Question: I am running Xcode 4.3.3 on the new Macbook Retina and out of the blues Xcode started freezing right after launching. I was in the middle of working on two projects so when Xcode starts up it immediately launches the two projects I was working on. The first one loads sometimes but the second one always freezes. Because the project launches right away I cannot access any of Xcode's features. I can't even figure out how to stop the project from launching on start up. Here is what I have done thus far:
1. Rebooted comp - still launches projects and freezes
2. Deleted everything in cache ~/Library/Developer/Xcode/DerivedData - still launches projects and freezes
3. Uninstalled Xcode (hold click in Launchpad, click the (x)). Reinstalled Xcode. - Still launches the projects and freezes
4. Moved my projects from original folder - Still launches the projects and freezes
5. Created a new iOS user2 and launched Xcode - does NOT launch projects OR freeze yay!
6. In user1 copied freezing project to external, logged in as user2, launched project - Does NOT freeze! But now I need to transfer my Xcode profile and certificates to the new user.
So what the heck is going on? I would prefer to use User1 and would like to actually solve the problem so that I don't need to make a new user if it happens again. (User n+1, indefinitely is not an attractive option).

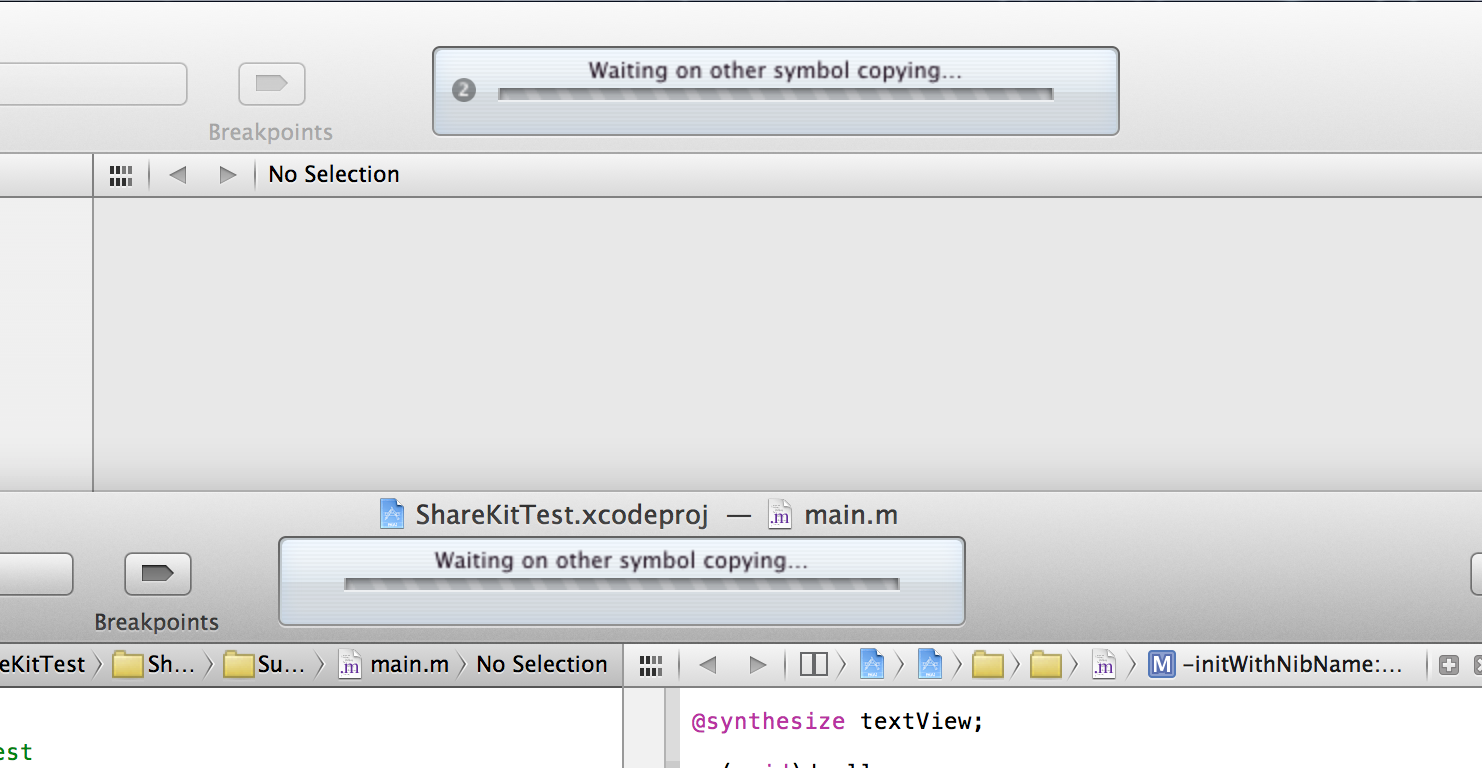
Answer: Check out this: (quoted from <URL>
> Restore sanity by not restoringThanks to Lion's Restore feature, all the windows you left open in a
given application remain open when you relaunch it. That's awesomely
helpful in a Web browser or a text editor. In certain apps,
however--particularly those where you rarely need to revisit the same
documents--the feature is more of an annoyance. Window resuming is
actually configured on an app-by-app basis. Here are the Terminal
commands to disable Resume in Preview and QuickTime Player X:'''
defaults write com.apple.Preview NSQuitAlwaysKeepsWindows -bool false
defaults write com.apple.QuickTimePlayerX NSQuitAlwaysKeepsWindows -bool false
'''
Quit the apps before you try the commands. Again, swap "true" for
"false" to reverse your change.
You may be able to do something similar for Xcode.
Otherwise, you can quit an application in Lion and discard the previously open windows by holding the 'option' key while pressing 'CMD+Q'. So you could try starting Xcode and quitting it with option held before it's had a chance to open your windows, then re-launch it and it shouldn't try to open the windows. Then you can try to fix the problem.
Here is some additional information from comments that solved the problem...
Now to try and fix the project... Remove the following directories:
'''
MyProject.xcodeproj/xcuserdata
MyProject.xcodeproj/project.xcworkspace/xcuserdata
'''
Those directories store things like window positions, what files are open, which project groups are expanded, etc. so one cause could be if you use source control across multiple machines that have the same username and those files aren't ignored (which they should be if you're using source control). Retina vs. non-retina or different versions of Xcode could use those files differently and the source-control merging could make them inconsistent. So make sure you remove and ignore these directories in source control so that they don't get re-added and cause the problem again.